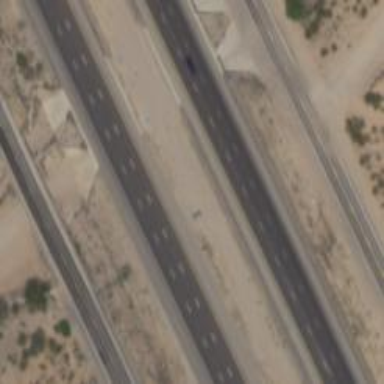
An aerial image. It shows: Bridge over motorway.